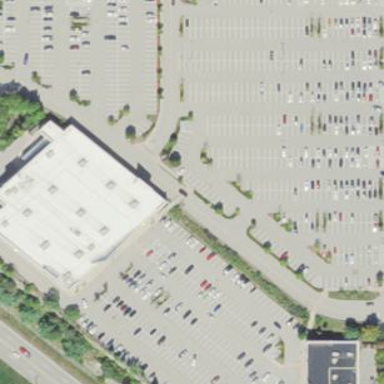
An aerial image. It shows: Parking area with surface.